Group 1:
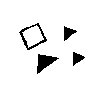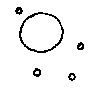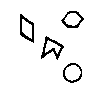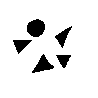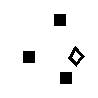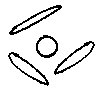
Group 2:
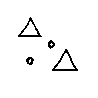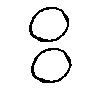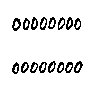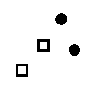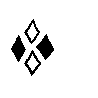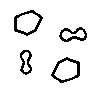
Rule separating the two groups: Two clusters of different numbers of elements vs. two clusters of equal number of elements.
Concepts: 2, cluster, cluster_of_one, feature_cluster, number, same, same_number, two
Author: Harry E. Foundalis